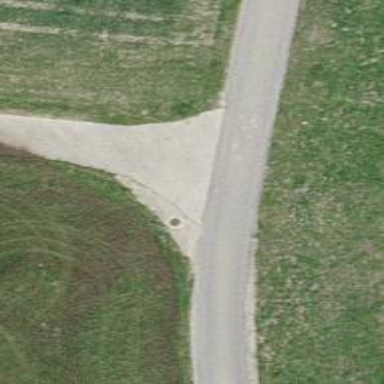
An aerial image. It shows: Well-maintained track road with grade 1 tracktype.